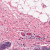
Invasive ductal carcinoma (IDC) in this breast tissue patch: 0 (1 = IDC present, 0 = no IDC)